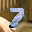
Label: 7